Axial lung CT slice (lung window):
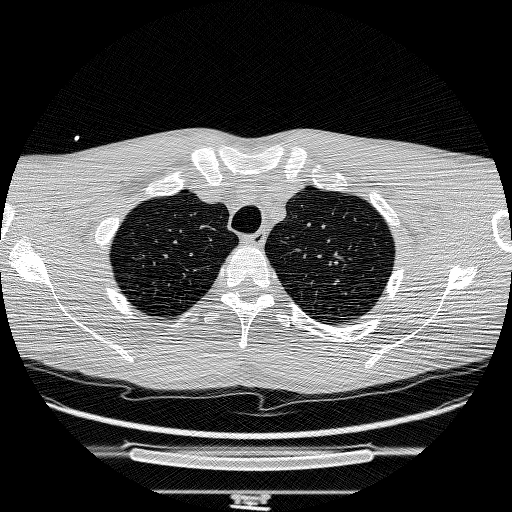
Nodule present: no